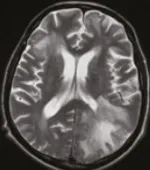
Axial T2-weighted images. Show extensive hyperintense.
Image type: radiology (mri)